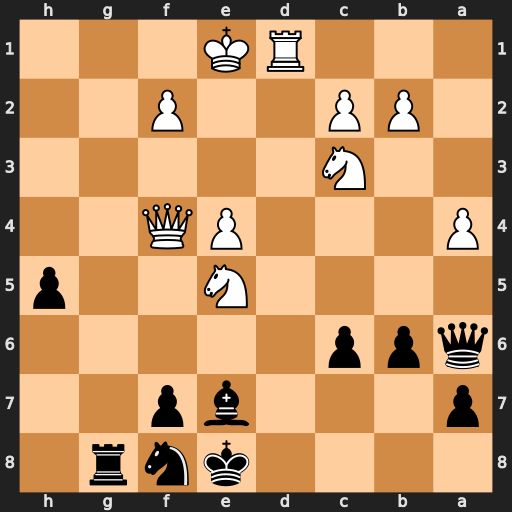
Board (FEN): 4knr1/p3bp2/qpp5/4N2p/P3PQ2/2N5/1PP2P2/3RK3
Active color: b
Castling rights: -
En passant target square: -
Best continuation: Rg1+ Kd2 Bg5 Qxg5 Rxg5